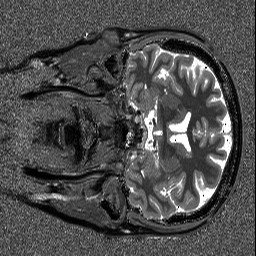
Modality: T1map
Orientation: coronal
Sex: female